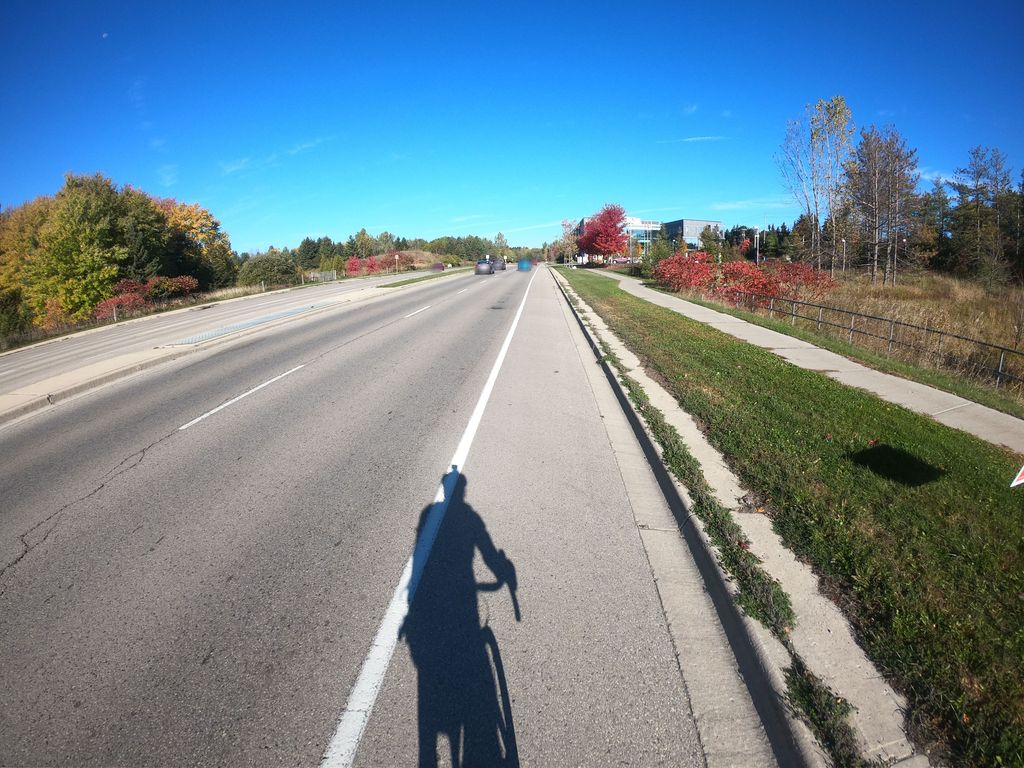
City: kitchener-waterloo